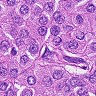
Metastatic tissue present: yes